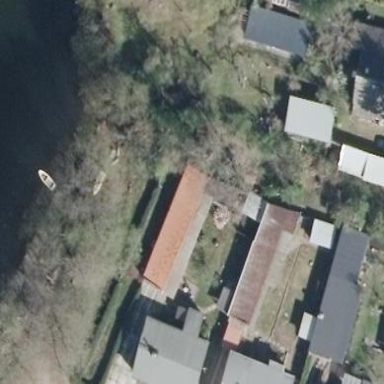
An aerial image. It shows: Shed building.